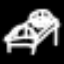
Label: bed